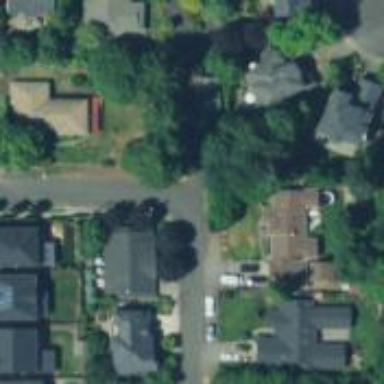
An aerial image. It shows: Residential road with asphalt surface. Sidewalk is present on the left side.